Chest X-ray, AP view. Patient: 9 years old, sex F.
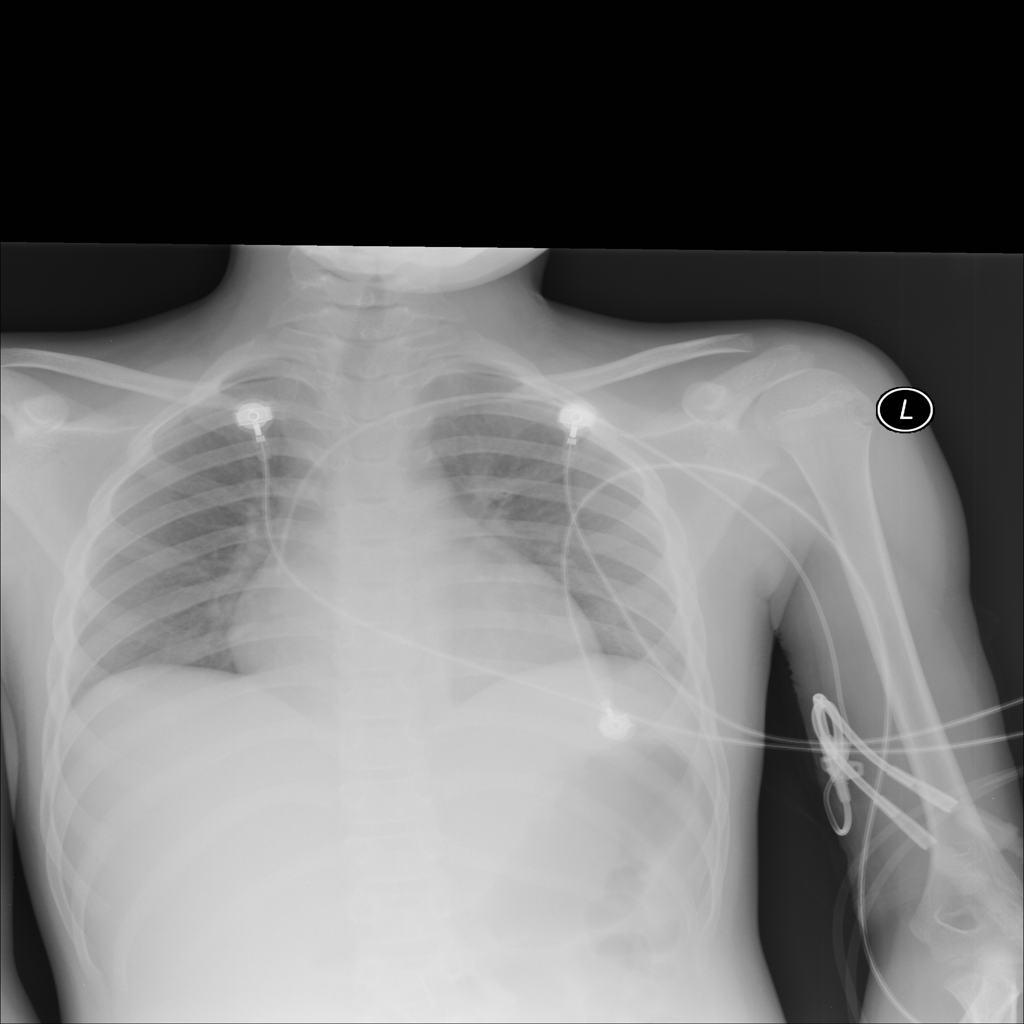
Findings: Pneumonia